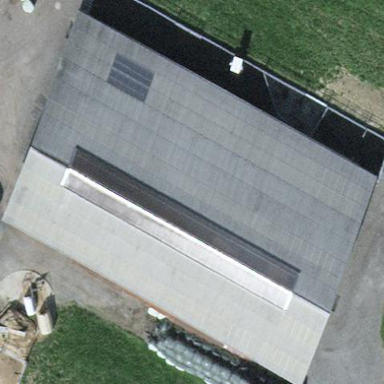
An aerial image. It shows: Rural barn.